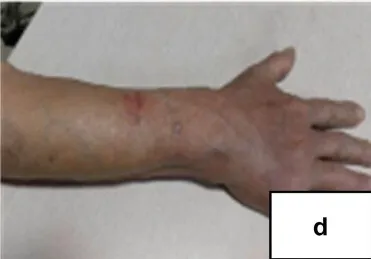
V. Vulnificus infection in the right forearm. (d) One month after discharge, the right forearm was recovered as before.
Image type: medical_photograph (skin_photograph)